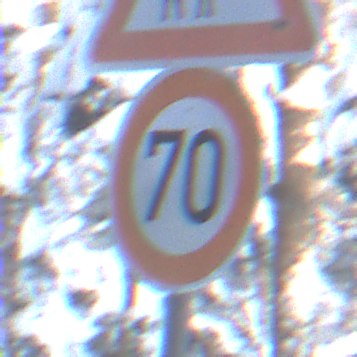
Verkehrszeichen: Geschwindigkeit70
Zusatzzeichen oben: ViehtriebLinks
Umgebung: Outdoor, Nature
Tageszeit: MorningAfternoon
Wetter: Clear
Licht: Natural
Jahreszeit: Winter
Kontrast: LowContrast